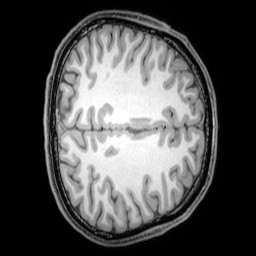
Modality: T1w
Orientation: axial
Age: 22
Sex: male
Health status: healthy
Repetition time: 0.081 s
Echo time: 0.037 s